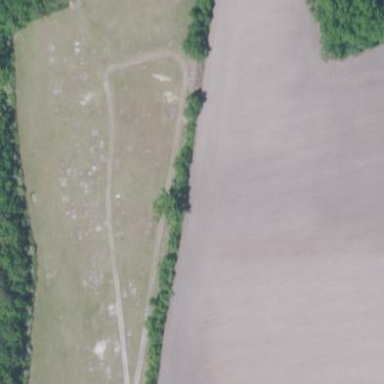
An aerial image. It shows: Cemetery.